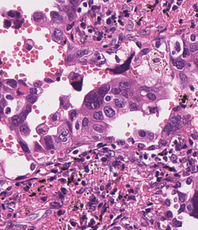
Tumor epithelial tissue: yes
Tumor-associated stroma tissue: yes
Normal tissue: no